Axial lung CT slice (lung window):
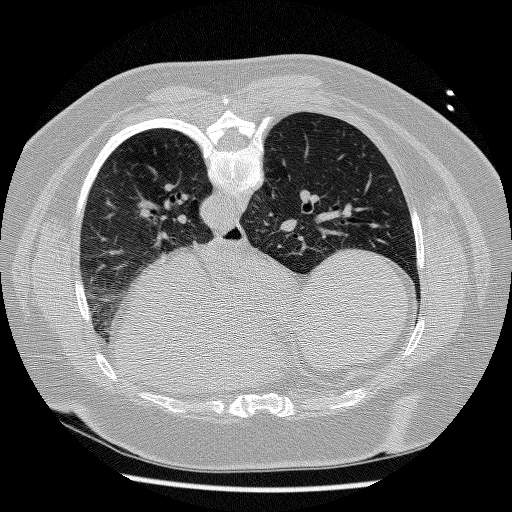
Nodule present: no